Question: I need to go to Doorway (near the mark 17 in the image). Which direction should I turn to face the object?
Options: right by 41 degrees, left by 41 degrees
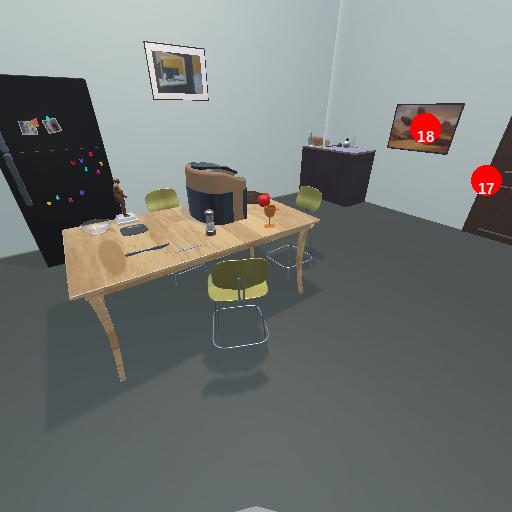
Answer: right by 41 degrees